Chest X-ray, PA view. Patient: 57 years old, sex M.
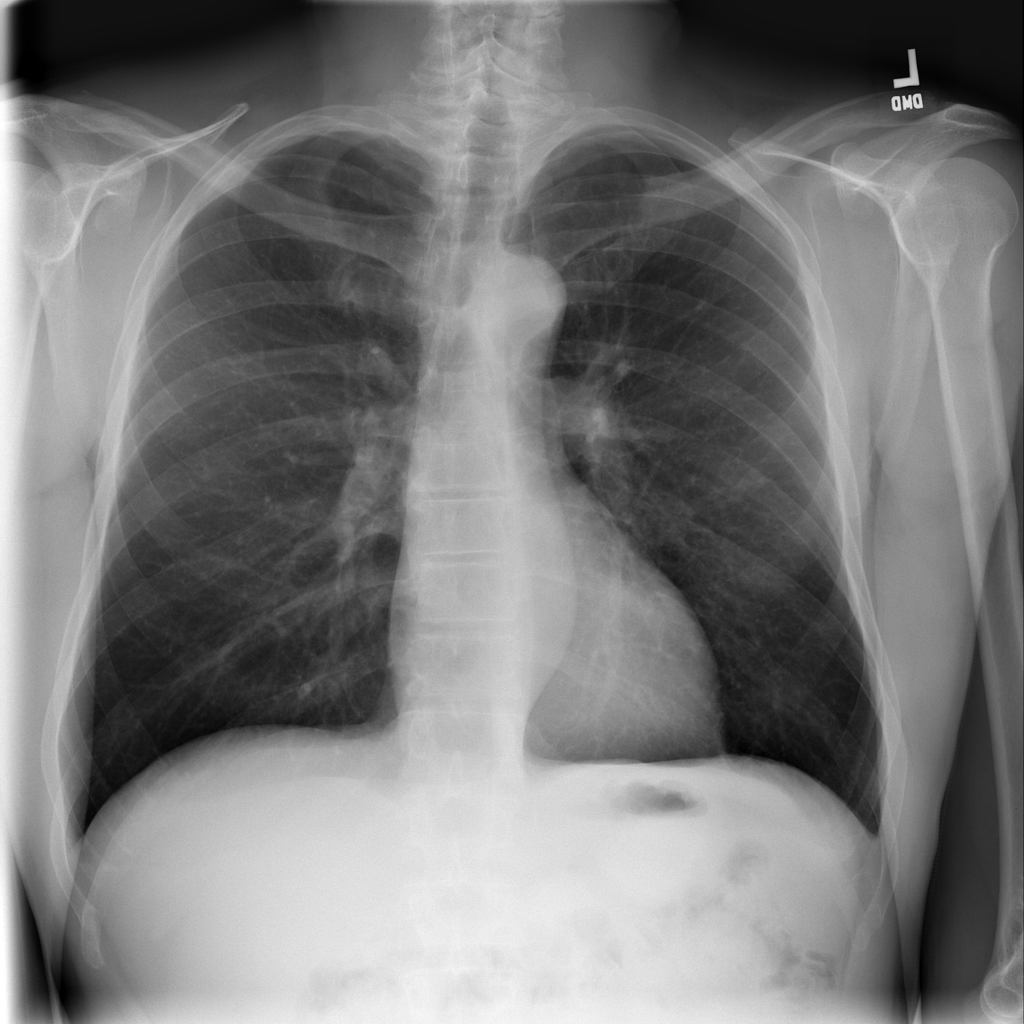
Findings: No Finding